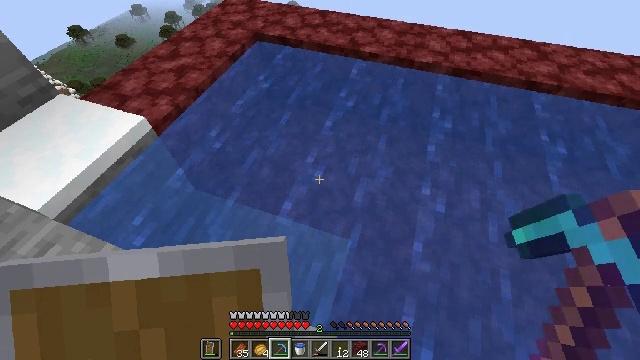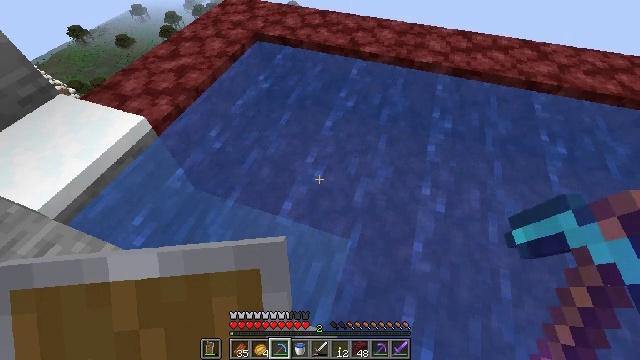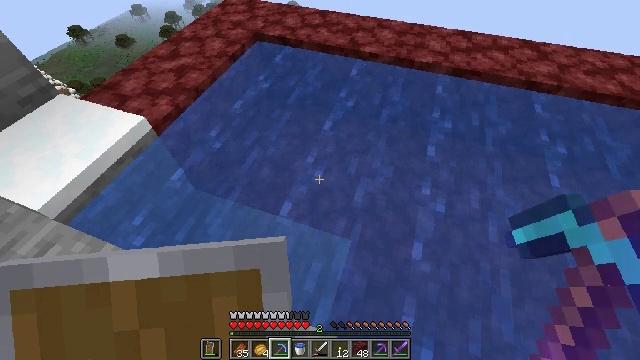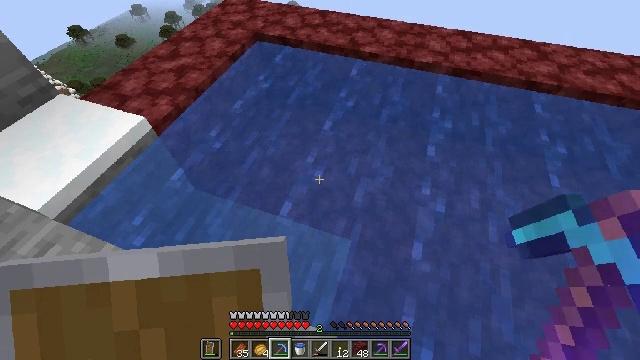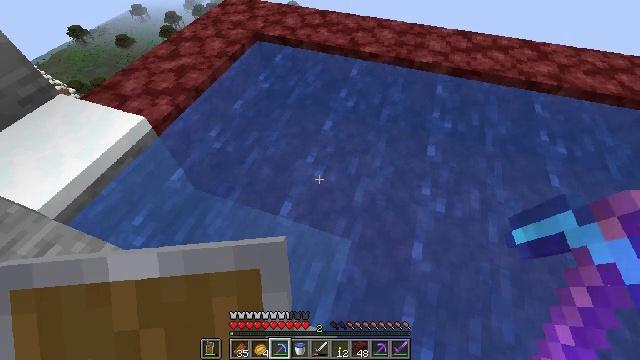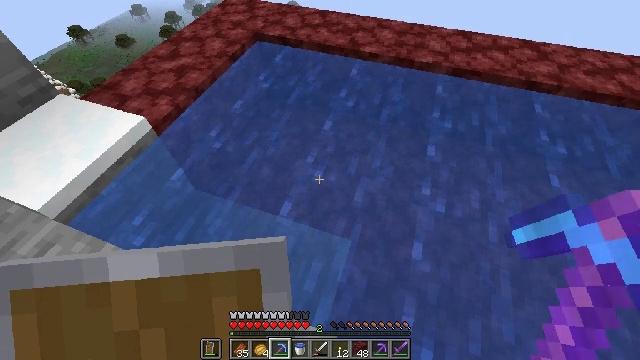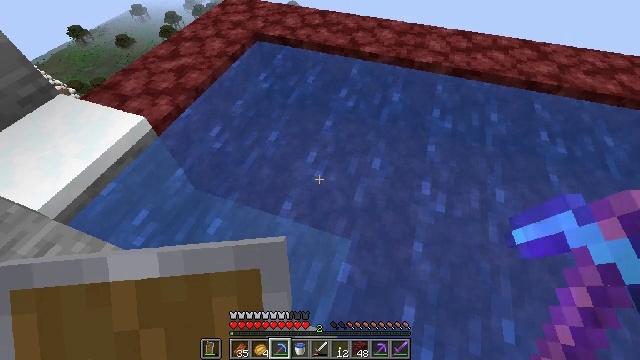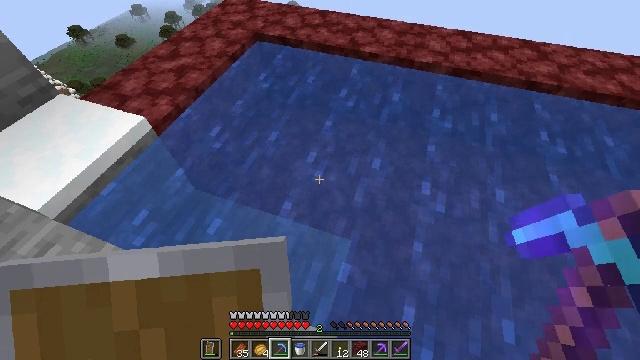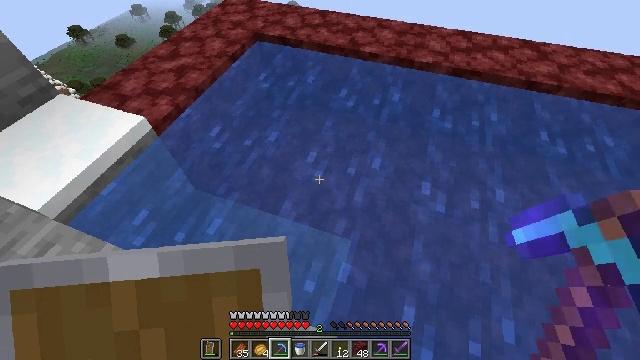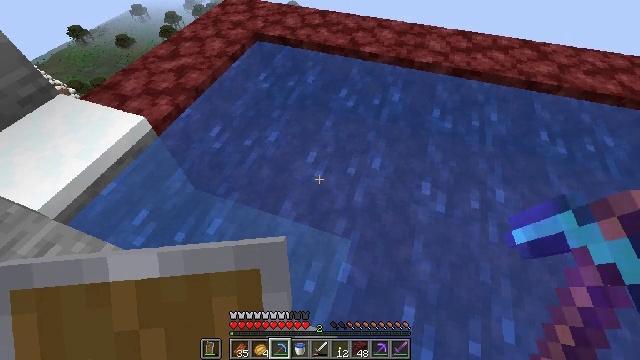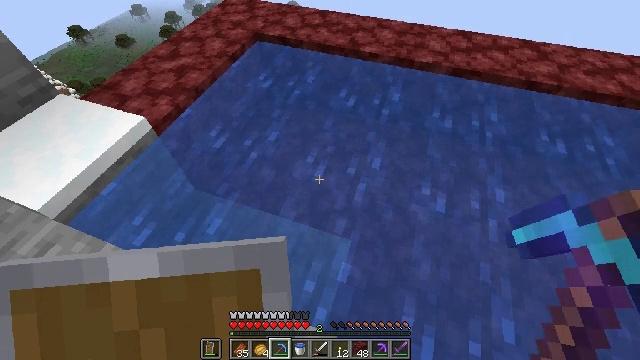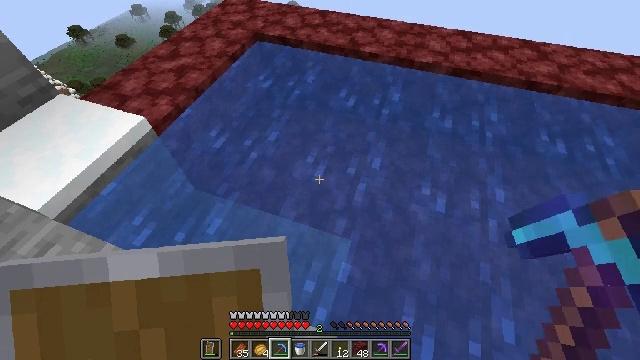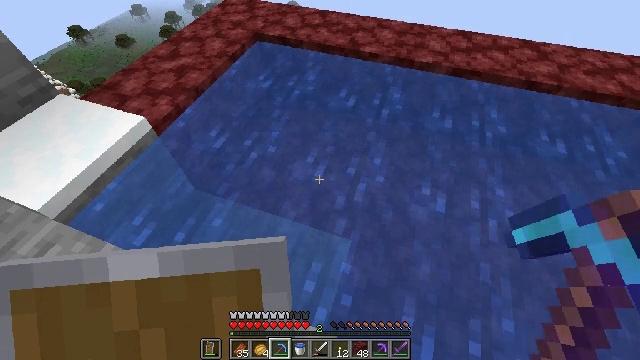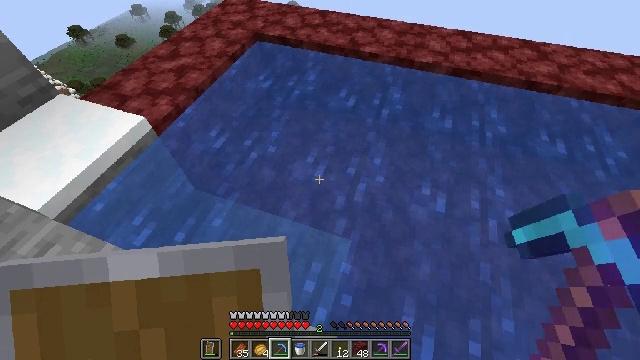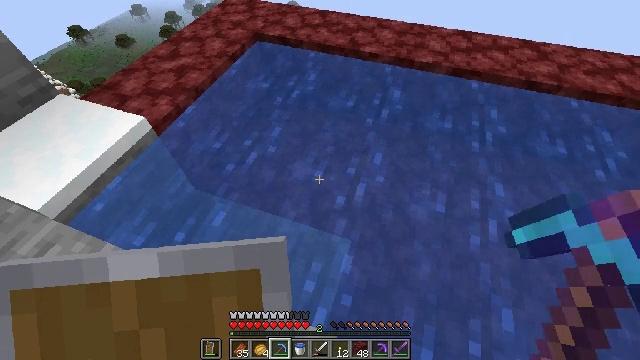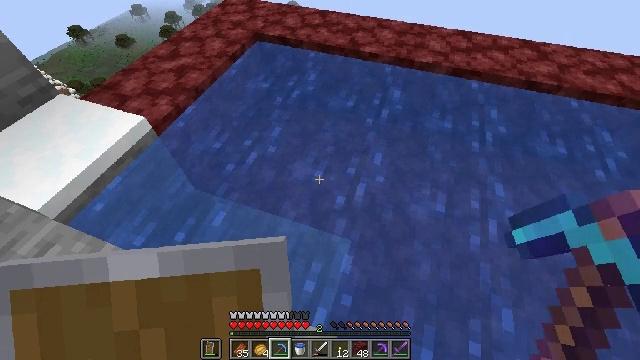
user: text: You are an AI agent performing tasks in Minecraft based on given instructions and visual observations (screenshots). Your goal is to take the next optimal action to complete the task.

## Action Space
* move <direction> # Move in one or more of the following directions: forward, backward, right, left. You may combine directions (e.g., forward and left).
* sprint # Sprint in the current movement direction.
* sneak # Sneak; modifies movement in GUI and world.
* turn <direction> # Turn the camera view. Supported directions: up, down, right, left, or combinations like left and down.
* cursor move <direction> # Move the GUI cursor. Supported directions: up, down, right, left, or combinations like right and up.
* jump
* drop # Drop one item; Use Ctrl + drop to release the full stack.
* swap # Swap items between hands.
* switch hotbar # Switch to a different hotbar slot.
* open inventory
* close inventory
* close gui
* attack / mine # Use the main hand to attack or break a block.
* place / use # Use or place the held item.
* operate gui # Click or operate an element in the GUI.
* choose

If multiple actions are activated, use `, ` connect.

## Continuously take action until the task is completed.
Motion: motion action
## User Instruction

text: Mine the ice block.
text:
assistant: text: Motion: no_op
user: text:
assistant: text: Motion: no_op
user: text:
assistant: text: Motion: no_op
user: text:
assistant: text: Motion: no_op
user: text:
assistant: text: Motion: no_op
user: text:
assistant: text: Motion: no_op
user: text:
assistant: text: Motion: no_op
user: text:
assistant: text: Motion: no_op
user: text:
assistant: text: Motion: no_op
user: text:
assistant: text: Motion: no_op
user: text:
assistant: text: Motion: no_op
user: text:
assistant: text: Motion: no_op
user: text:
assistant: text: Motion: no_op
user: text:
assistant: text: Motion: no_op
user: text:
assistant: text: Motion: no_op
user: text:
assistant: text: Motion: no_op
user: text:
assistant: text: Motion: no_op
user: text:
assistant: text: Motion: no_op
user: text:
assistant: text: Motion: no_op
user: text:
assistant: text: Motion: no_op
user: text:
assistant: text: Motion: no_op
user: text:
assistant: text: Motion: no_op
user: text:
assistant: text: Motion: no_op
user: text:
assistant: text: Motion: no_op
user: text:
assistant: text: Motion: no_op
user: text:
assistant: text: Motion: no_op
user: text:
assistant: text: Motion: no_op
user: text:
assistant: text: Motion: no_op
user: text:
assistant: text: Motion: no_op
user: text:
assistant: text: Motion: no_op